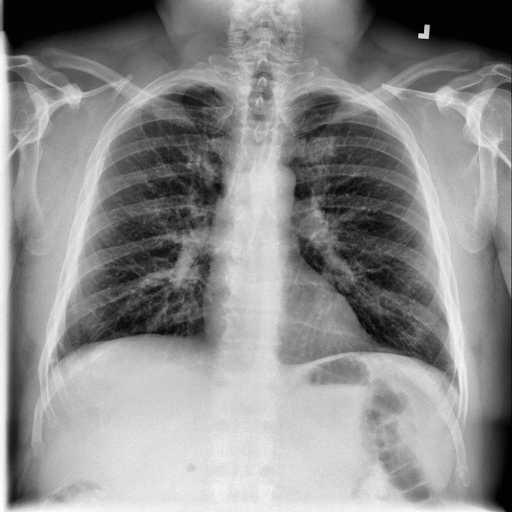
Finding: NORMAL